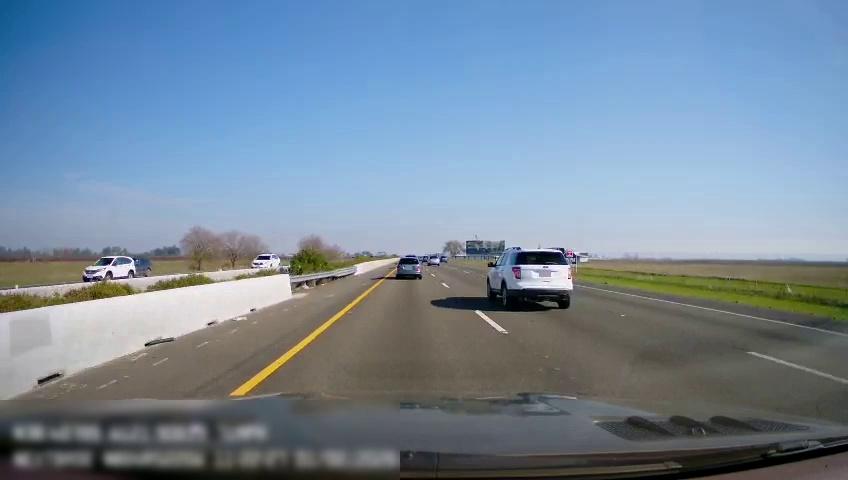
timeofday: Day
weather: Sunny
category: Drivable Space
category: Vehicles | SUV
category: Vehicles | Car
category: Vehicles | SUV
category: Vehicles | SUV
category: Vehicles | SUV
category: Vehicles | SUV
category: Lanes | Current Lane
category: Lanes | Current Lane
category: Lanes | Alternate Lane
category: Lanes | Alternate Lane